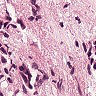
Metastatic tissue present: yes